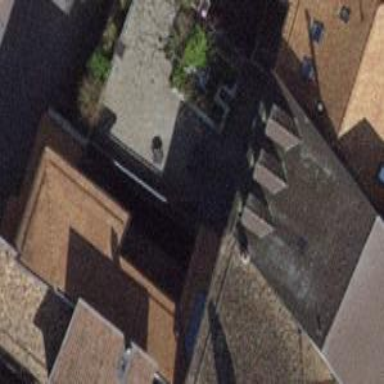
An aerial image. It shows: Gabled building with roof made of roof tiles. The roof is oriented across the building.